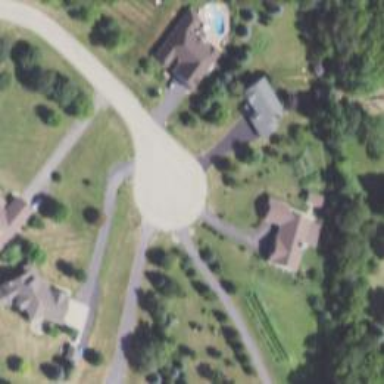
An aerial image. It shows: Driveway leading to service road.